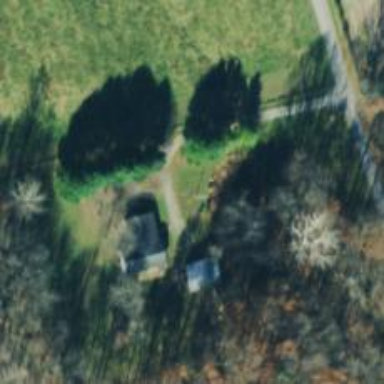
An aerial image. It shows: Driveway leading to service road.